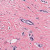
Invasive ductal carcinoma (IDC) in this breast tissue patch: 1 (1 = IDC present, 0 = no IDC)